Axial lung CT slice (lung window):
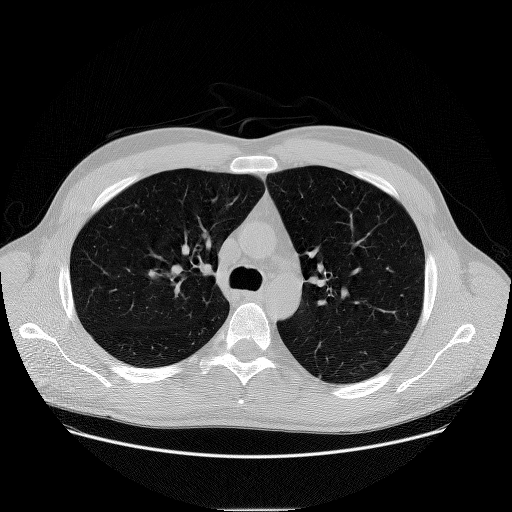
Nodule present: no